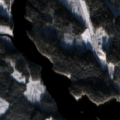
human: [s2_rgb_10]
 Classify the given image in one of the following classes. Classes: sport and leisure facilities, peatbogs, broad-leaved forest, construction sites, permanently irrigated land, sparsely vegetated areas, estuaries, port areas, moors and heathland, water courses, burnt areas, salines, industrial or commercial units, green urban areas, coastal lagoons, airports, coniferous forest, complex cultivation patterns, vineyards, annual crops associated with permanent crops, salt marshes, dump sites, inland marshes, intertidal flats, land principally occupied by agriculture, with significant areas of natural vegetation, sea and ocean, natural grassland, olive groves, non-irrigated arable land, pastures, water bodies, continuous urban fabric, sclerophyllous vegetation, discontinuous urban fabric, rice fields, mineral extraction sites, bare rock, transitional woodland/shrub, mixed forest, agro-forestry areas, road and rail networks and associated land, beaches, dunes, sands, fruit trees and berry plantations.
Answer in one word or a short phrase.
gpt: non-irrigated arable land, coniferous forest, mixed forest, transitional woodland/shrub, water bodies